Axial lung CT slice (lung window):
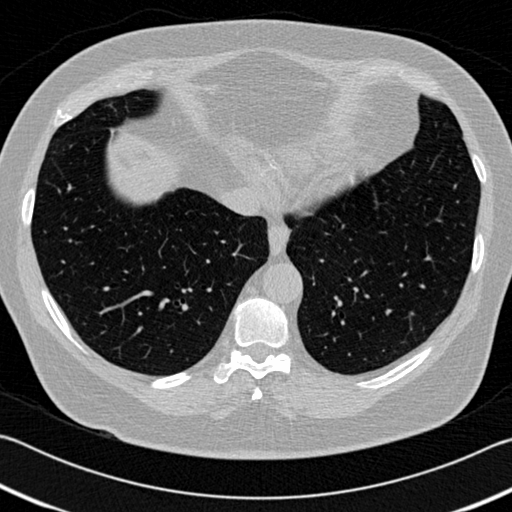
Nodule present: no